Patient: sex M, age 78
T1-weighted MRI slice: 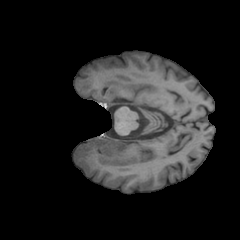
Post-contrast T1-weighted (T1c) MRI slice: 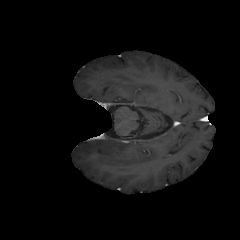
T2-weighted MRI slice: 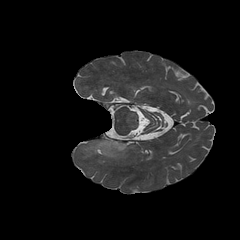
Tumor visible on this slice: yes
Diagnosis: Astrocytoma, IDH-wildtype
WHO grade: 3